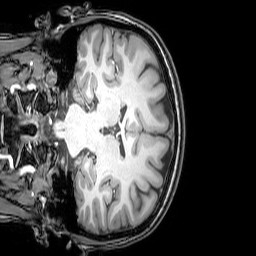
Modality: T1w
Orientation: coronal
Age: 24
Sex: female
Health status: healthy
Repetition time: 0.081 s
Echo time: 0.037 s